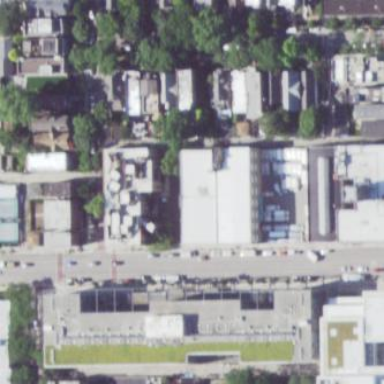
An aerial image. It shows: Storage rental shop.